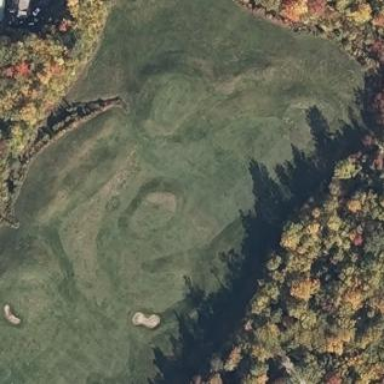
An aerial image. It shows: Golf pitch.